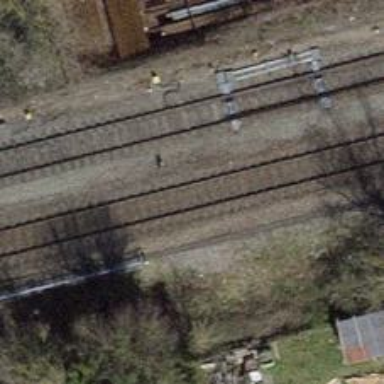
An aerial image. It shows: Single-track railway bridge.